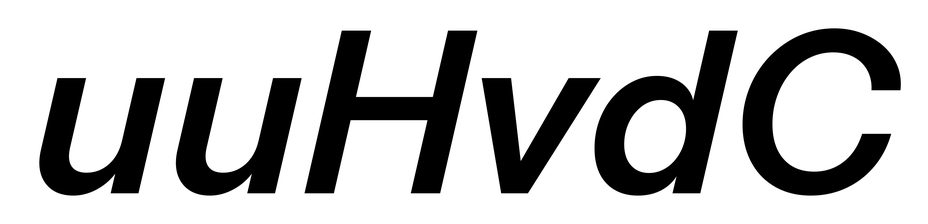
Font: InstrumentSans-Italic_SemiBold_Italic